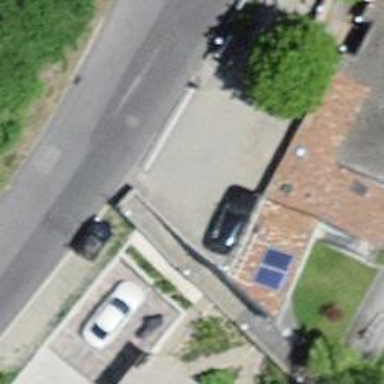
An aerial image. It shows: Parking aisle made of paving stones.